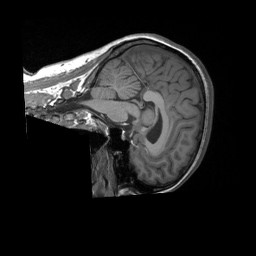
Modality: T1w
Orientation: sagittal
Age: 22
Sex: female